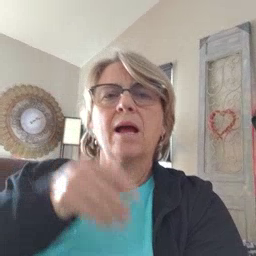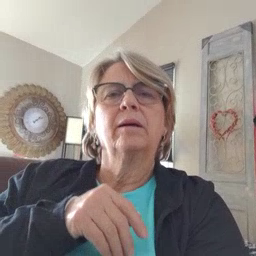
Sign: pizza